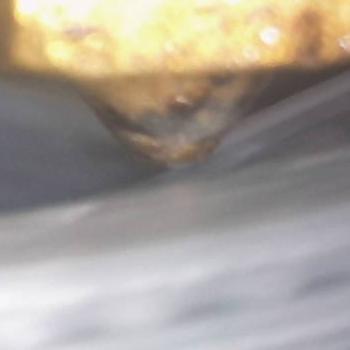
Flow rate: 79%